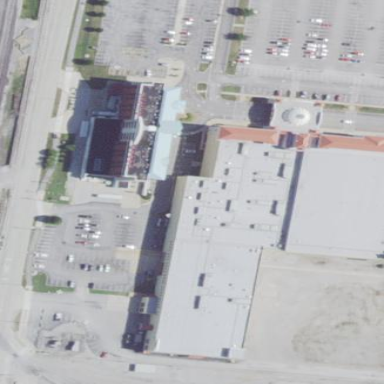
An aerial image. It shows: Building that serves as casino.